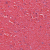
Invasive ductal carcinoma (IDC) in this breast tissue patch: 0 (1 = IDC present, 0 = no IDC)